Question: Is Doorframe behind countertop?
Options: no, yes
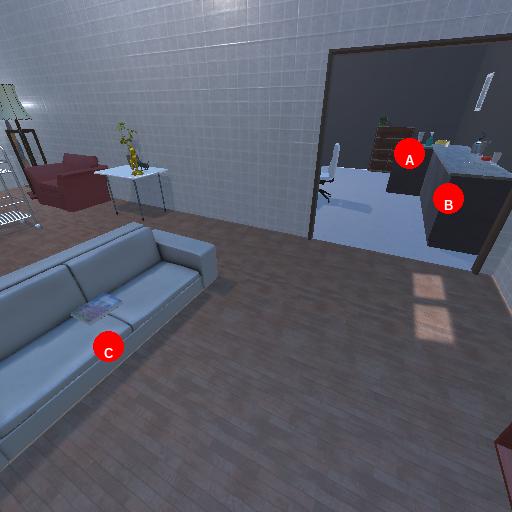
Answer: no